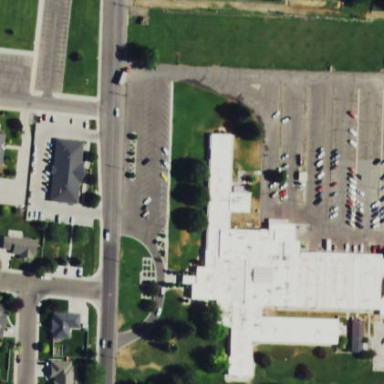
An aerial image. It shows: Nursing home.